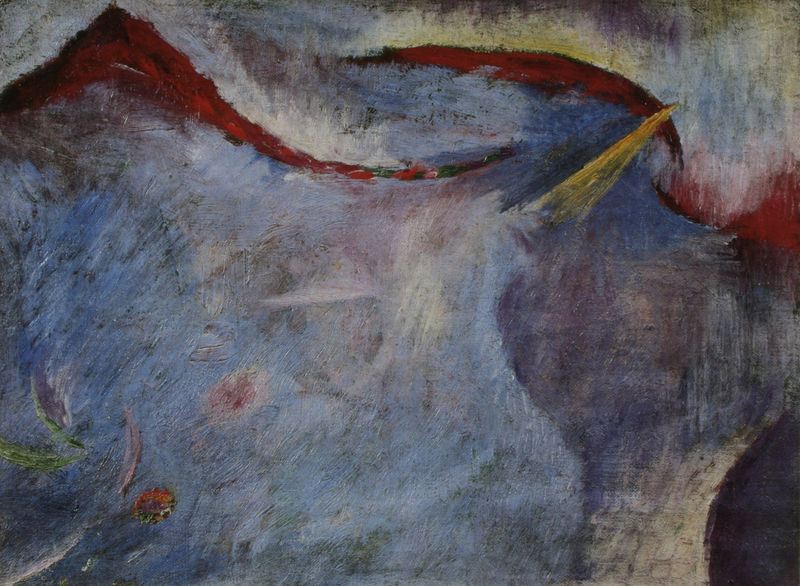
Titel: Mu dai - ohne Titel
Künstler: Tetsugorô Yorozu
Standort: Morioka
Institution: Iwate-Präfekturmuseum
Schlagwörter: berg, blau, feder, feuer, gemälde, himmel, meer, vogel, wasser, weiß, gelb, grün, komposition, ocker, bewegung, blume, blumen, bunt, grau, licht, orange, pastell, schwarz, blüte, blüten, rot, schleier, malerei, gesicht, spitze, pastos, sonne, blatt, pflanze, schwung, welle, wellen, bogen, abstrakt, berge, farben, fläche, flächen, modern, farbe, formen, lila, nebel, wogen, detail, impressionistisch, ölfarben, striche, punkte, pinselduktus, fleck, flecken, kurve, fisch, kreisen, ungegenständlich, fische, chagall, gegenstandslos, mer, bätter, feur, forman, blatte, bloätter, jchagall